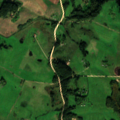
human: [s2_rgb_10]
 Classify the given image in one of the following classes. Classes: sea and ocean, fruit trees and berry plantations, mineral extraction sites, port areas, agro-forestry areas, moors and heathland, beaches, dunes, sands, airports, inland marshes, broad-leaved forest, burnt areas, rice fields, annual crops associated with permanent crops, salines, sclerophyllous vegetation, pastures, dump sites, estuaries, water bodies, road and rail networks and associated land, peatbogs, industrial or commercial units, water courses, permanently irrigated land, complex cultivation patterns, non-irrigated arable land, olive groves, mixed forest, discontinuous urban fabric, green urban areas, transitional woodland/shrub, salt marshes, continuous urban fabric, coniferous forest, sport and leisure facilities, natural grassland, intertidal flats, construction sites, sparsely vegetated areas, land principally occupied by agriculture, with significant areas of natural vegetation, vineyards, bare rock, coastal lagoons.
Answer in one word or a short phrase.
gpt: pastures, complex cultivation patterns, land principally occupied by agriculture, with significant areas of natural vegetation, coniferous forest